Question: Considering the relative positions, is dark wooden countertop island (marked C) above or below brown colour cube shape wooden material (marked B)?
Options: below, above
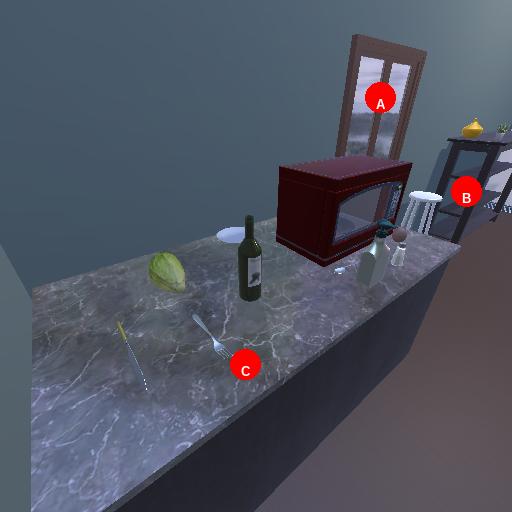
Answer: below